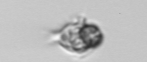
Label: Mesodinium